Field crop: tomato
Growth stage: 2
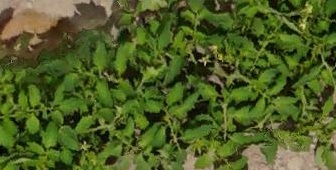
Species: tomato